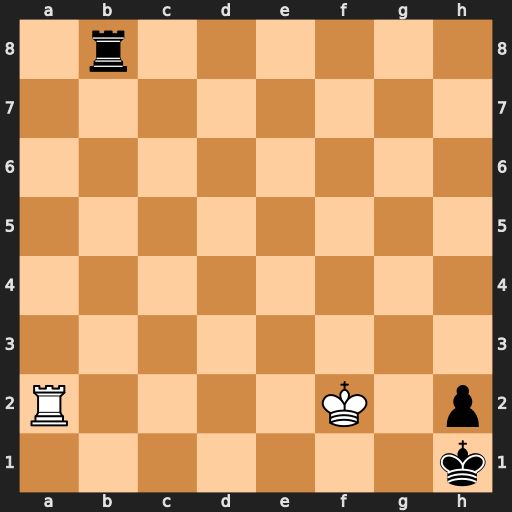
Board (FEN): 1r6/8/8/8/8/8/R4K1p/7k
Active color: w
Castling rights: -
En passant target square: -
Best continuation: Ra1+ Rb1 Rxb1#